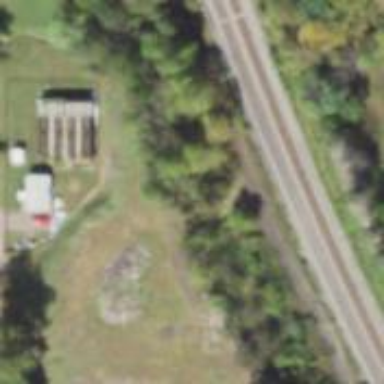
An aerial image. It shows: Abandoned railway.